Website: crate-barrel
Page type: customer-info-address
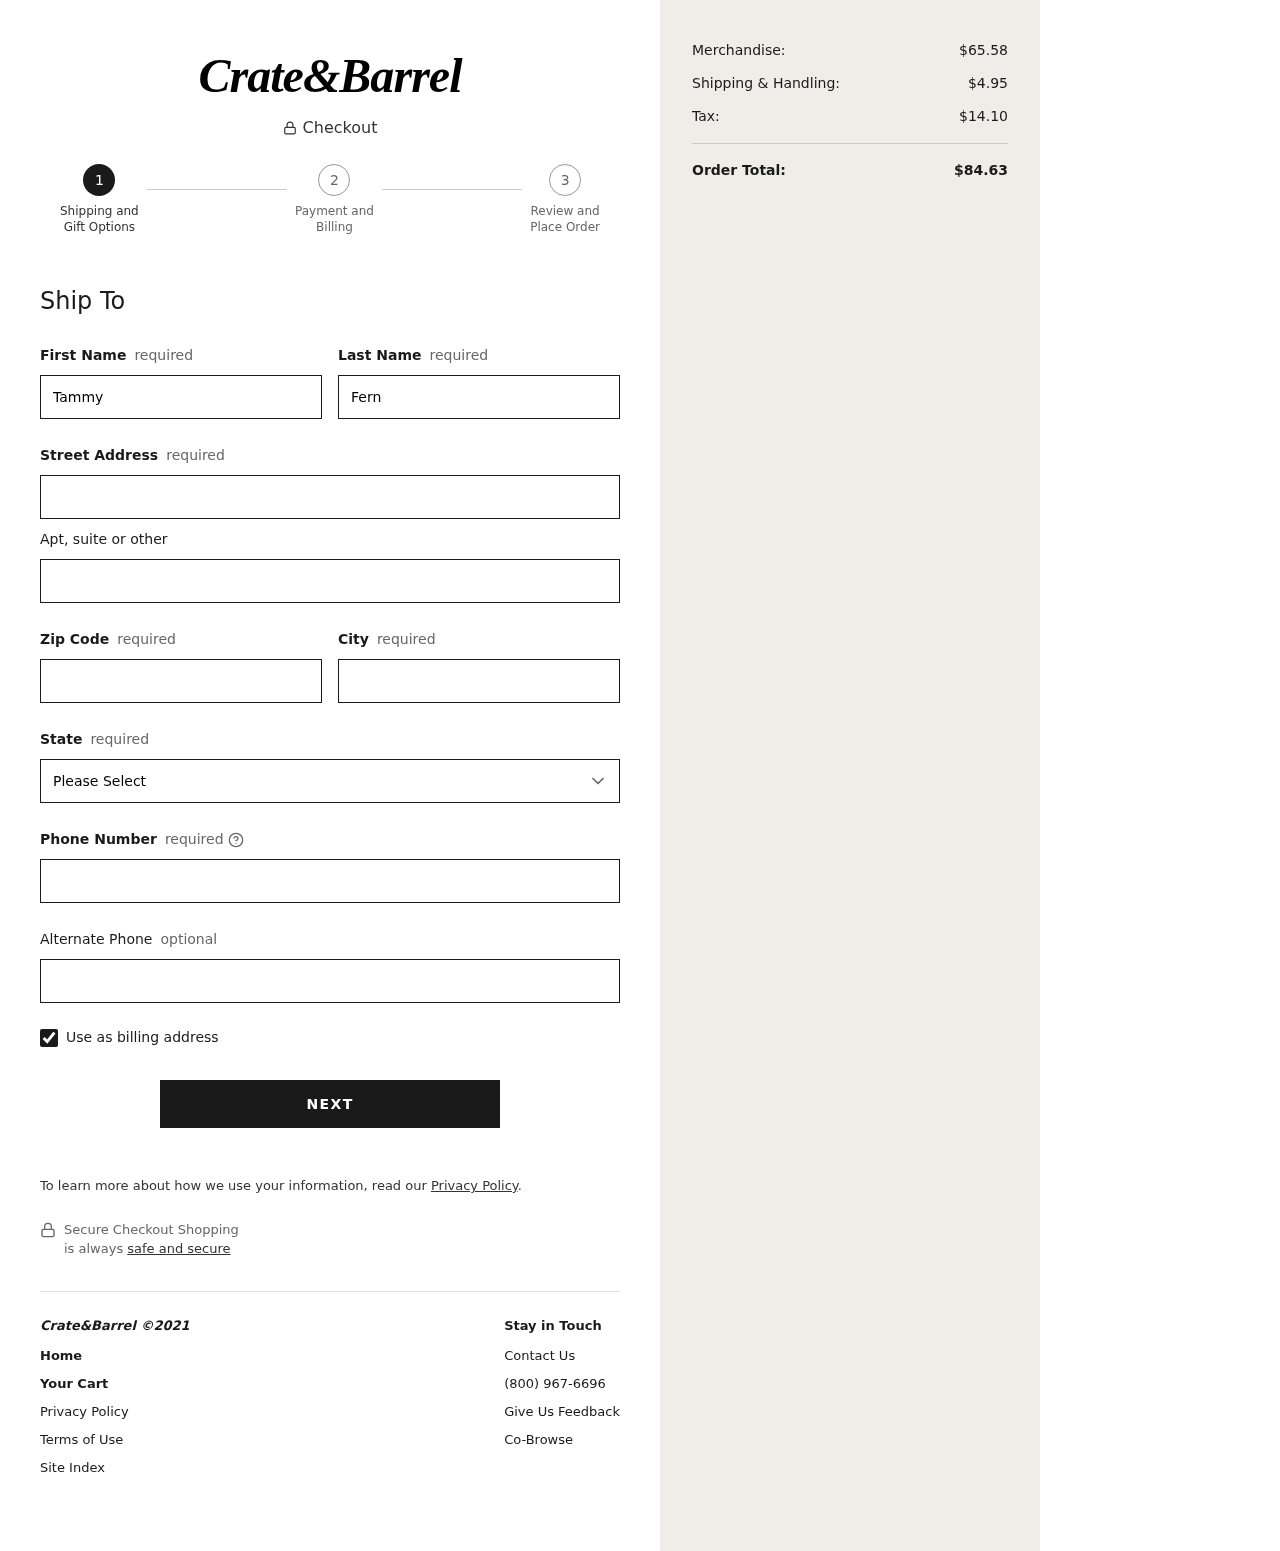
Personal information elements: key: PII_STATE
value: Ohio
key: PII_FIRSTNAME
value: Tammy
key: PII_LASTNAME
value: Fernandez
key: PII_STREET
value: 883 April Ways
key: PII_POSTCODE
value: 92929
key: PII_CITY
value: Derrickland
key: PII_PHONE
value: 5128456597
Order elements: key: ORDER_SUBTOTAL
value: $65.58
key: ORDER_SHIPPING_COST
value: $4.95
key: ORDER_TAX
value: $14.10
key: ORDER_TOTAL
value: $84.63